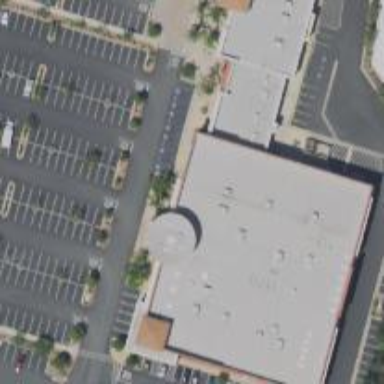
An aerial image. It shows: Retail building.